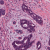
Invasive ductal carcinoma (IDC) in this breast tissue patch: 0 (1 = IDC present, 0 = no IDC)